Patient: sex F, age 68
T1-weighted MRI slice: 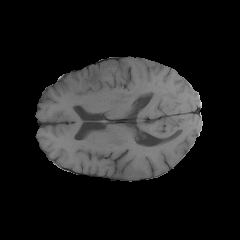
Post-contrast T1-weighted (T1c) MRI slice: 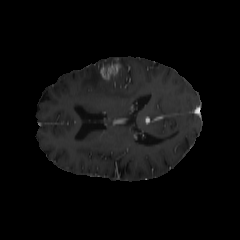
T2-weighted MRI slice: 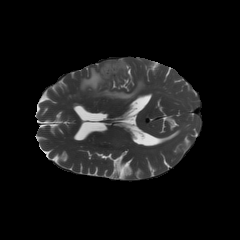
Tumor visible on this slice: yes
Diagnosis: Glioblastoma, IDH-wildtype
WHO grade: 4